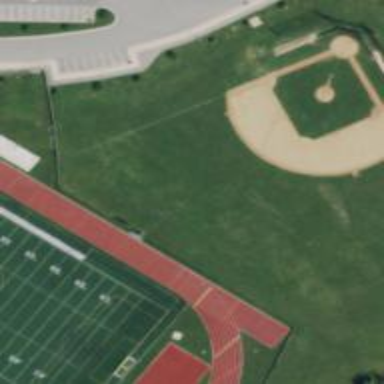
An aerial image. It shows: Baseball pitch for leisure and sports activities.